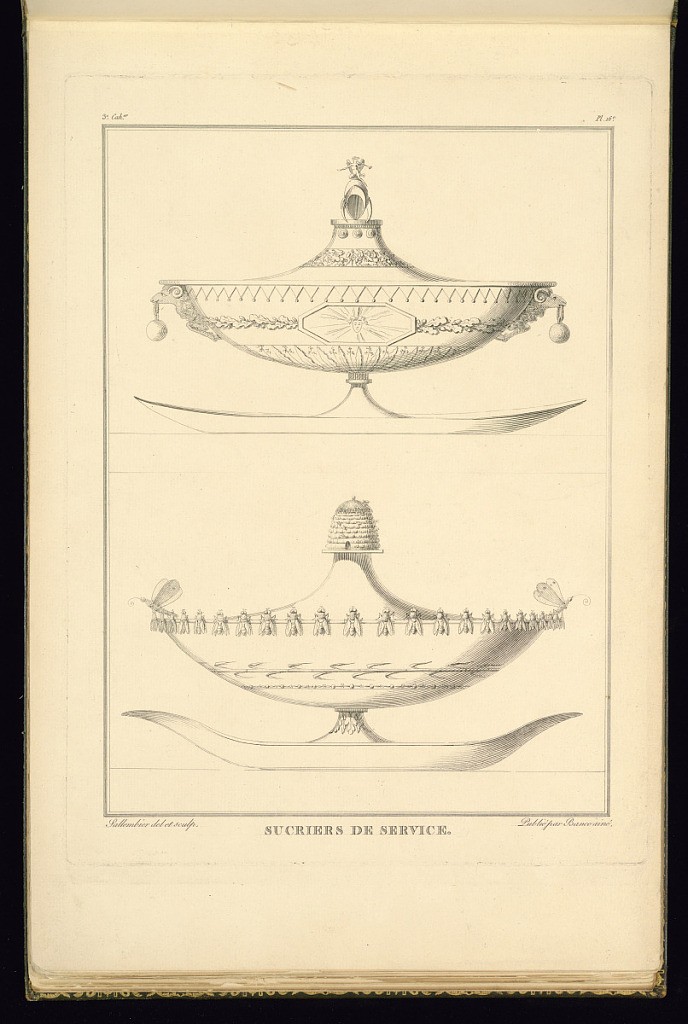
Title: SUCRIERS DE SERVICE
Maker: Henri Sallembier, French, ca. 1753 - 1820
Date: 1805
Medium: Etching on paper
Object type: Print
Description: Designs for two sugar bowls with Empire style motifs. The upper design features a cartouche with Apollo's head surrounded by sun rays, leaf motifs, foliate branches, ram heads, and a winged angel blowing a horn (victory) finial. The lower design is decorated with bees, butterflies, leaf motifs, and a beehive finial. The plate is titled, signed, and numbered.